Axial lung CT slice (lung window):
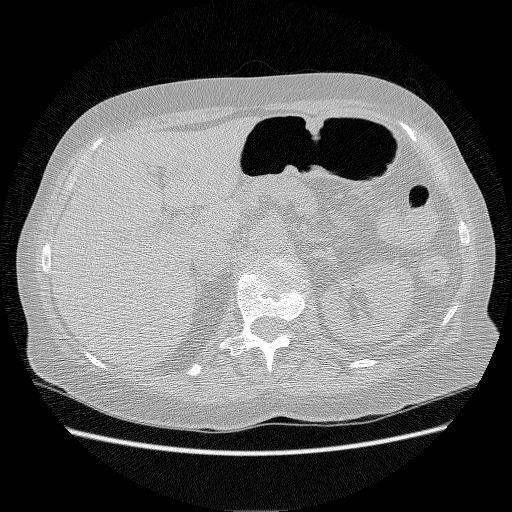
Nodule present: no